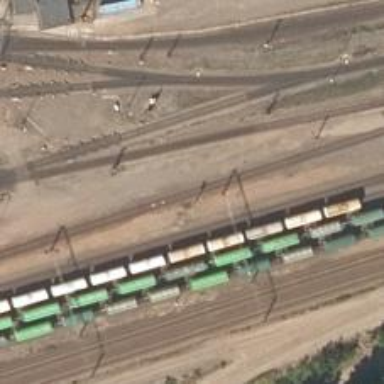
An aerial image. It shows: Railway signal.